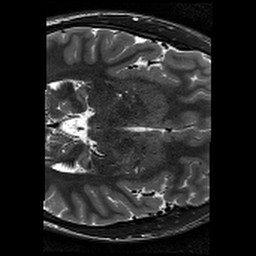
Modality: T2w
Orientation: axial